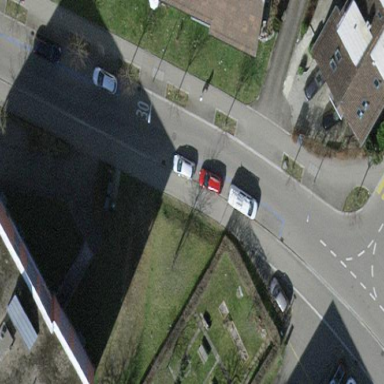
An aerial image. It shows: Parking lane area.